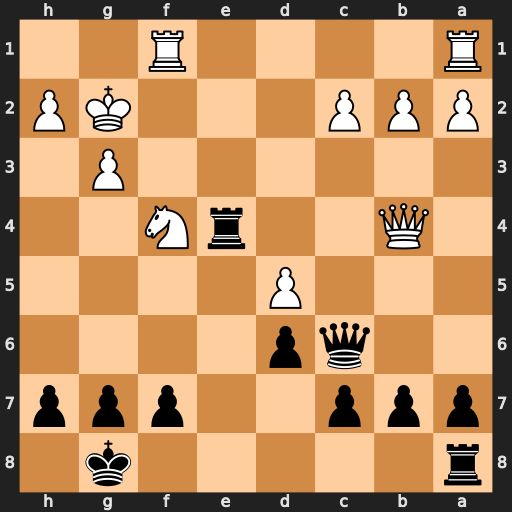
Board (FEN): r5k1/ppp2ppp/2qp4/3P4/1Q2rN2/6P1/PPP3KP/R4R2
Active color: b
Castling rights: -
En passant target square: -
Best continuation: Qxc2+ Rf2 Qxf2+ Kxf2 Rxb4